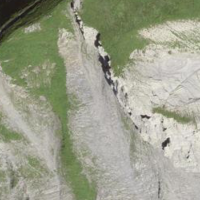
EUNIS habitat code: 48
Species observed at this site:
Aster alpinus